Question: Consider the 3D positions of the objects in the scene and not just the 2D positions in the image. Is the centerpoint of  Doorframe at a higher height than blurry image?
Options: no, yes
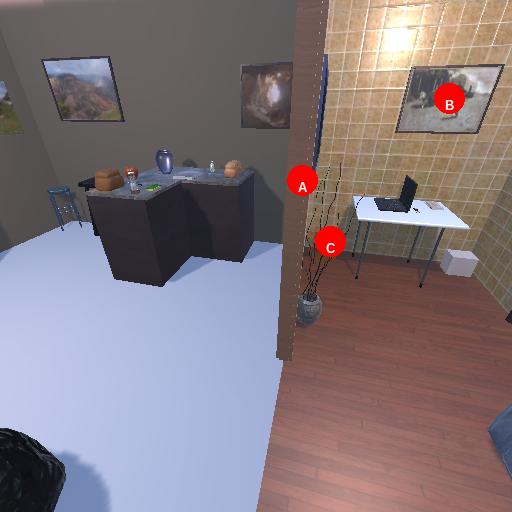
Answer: no